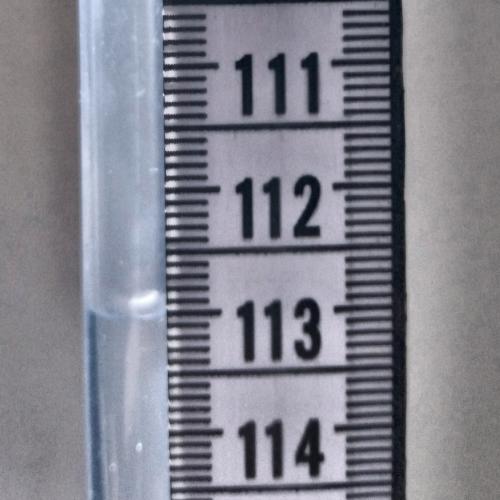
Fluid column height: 113.0 cm